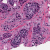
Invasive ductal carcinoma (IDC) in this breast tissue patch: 0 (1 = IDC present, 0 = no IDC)